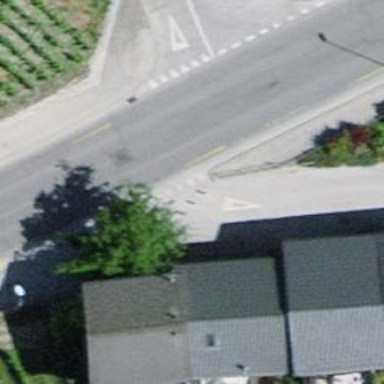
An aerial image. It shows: Bollard.